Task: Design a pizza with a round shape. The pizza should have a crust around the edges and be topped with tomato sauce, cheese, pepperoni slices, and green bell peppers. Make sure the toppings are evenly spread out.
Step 171:
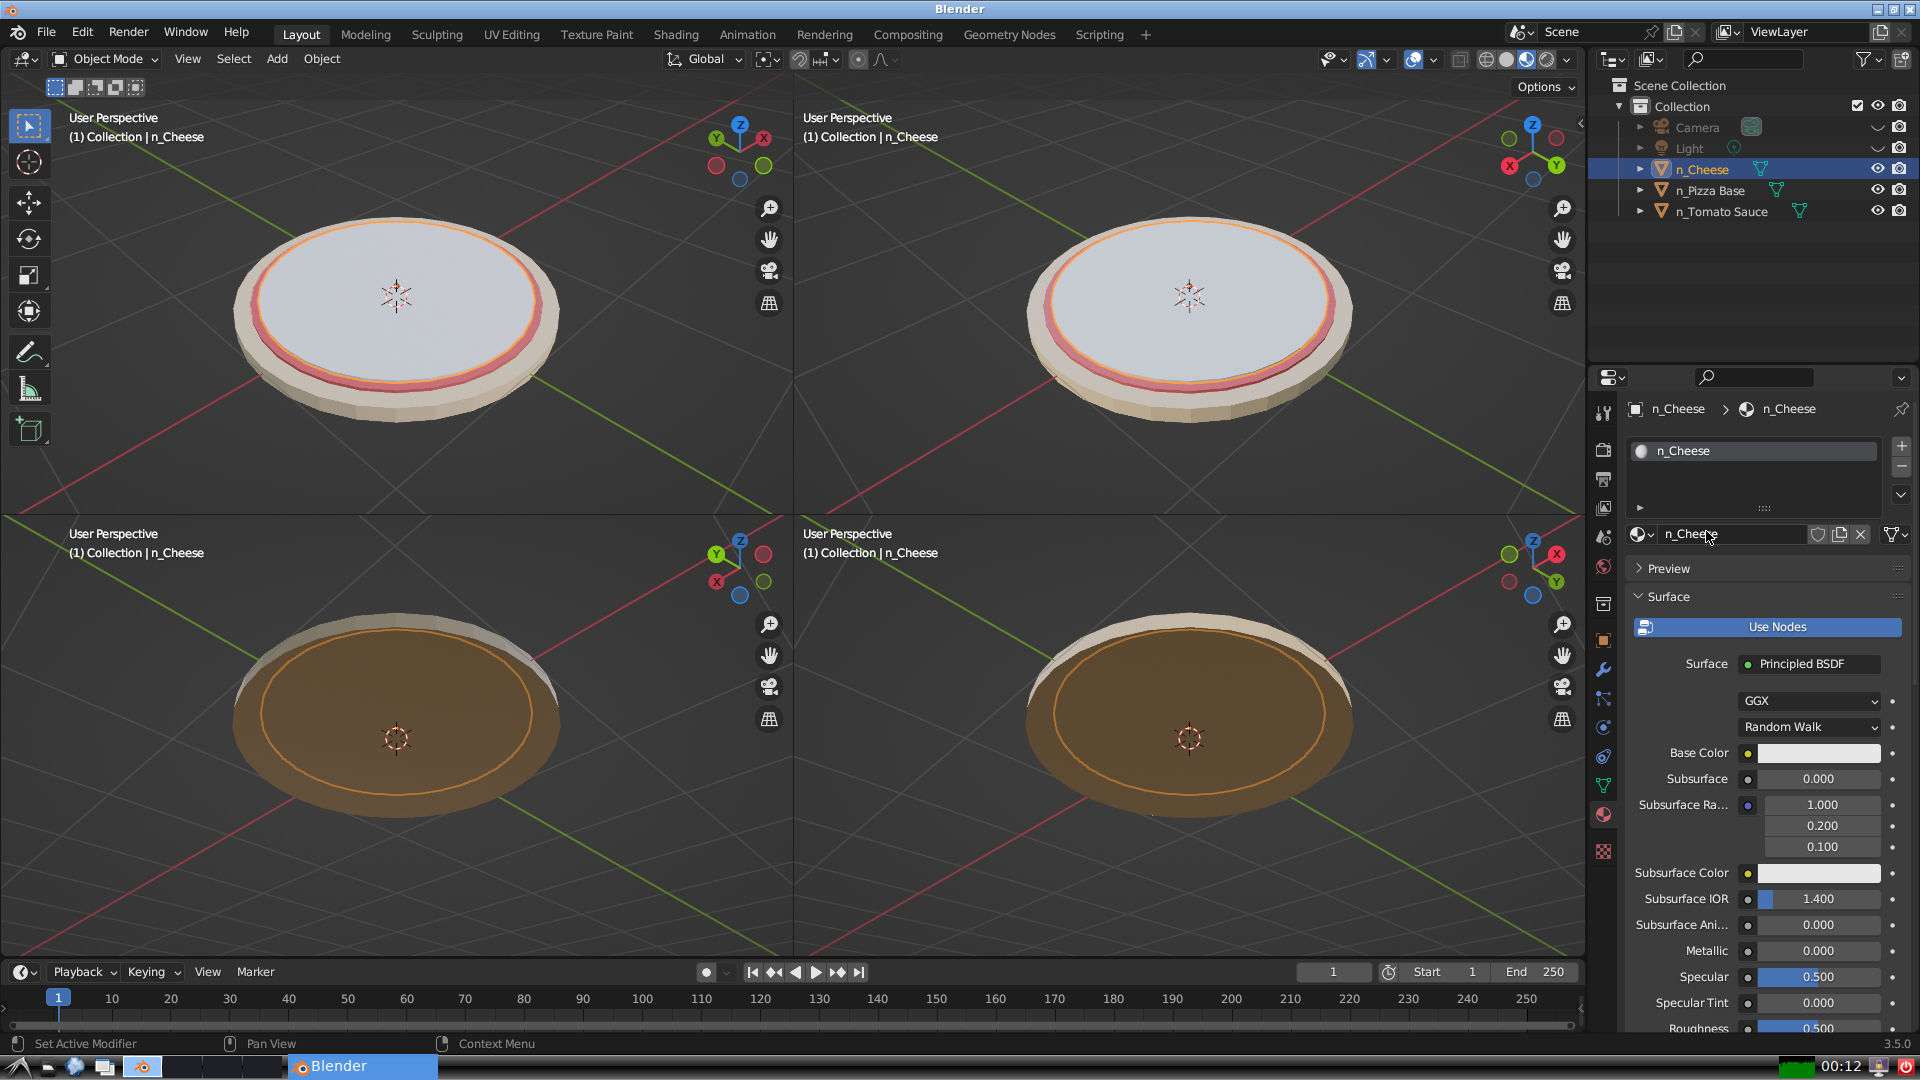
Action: {"mouse_move": [1816, 750]}